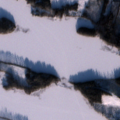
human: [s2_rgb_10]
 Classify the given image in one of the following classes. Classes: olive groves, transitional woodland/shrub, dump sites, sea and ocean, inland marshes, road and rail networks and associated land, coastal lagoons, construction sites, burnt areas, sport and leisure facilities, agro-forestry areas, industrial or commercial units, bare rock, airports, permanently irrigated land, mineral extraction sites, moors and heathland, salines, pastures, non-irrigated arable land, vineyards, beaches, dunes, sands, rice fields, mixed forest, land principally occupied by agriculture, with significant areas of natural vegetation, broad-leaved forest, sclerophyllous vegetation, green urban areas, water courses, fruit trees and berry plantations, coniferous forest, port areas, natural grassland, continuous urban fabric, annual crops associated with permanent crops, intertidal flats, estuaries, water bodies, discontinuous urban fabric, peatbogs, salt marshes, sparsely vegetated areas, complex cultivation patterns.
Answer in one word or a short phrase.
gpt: mixed forest, transitional woodland/shrub, water bodies